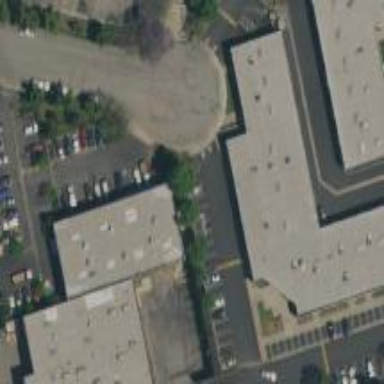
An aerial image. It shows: Warehouse.